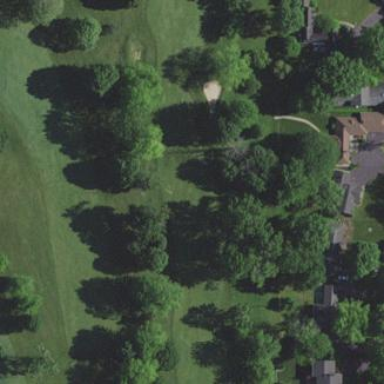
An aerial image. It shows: Grassy area designated as golf fairway.